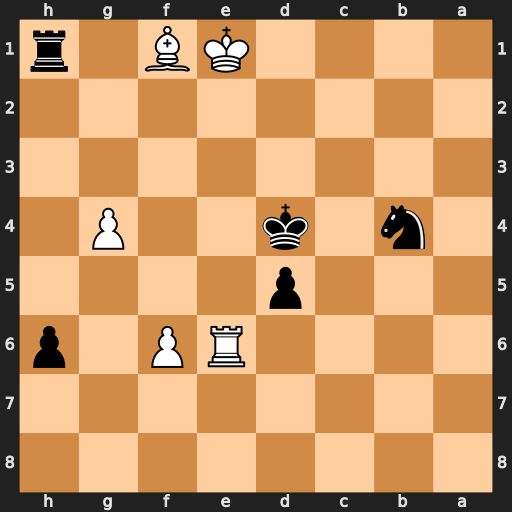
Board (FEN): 8/8/4RP1p/3p4/1n1k2P1/8/8/4KB1r
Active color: b
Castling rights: -
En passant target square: -
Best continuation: Nd3+ Kd2 Rxf1